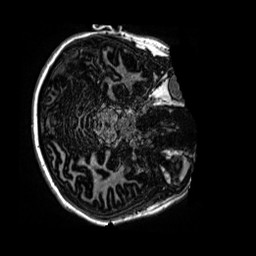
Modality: MP2RAGE
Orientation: axial
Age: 14
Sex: female
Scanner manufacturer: siemens
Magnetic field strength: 3 T
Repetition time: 4 s
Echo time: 0.00299 s